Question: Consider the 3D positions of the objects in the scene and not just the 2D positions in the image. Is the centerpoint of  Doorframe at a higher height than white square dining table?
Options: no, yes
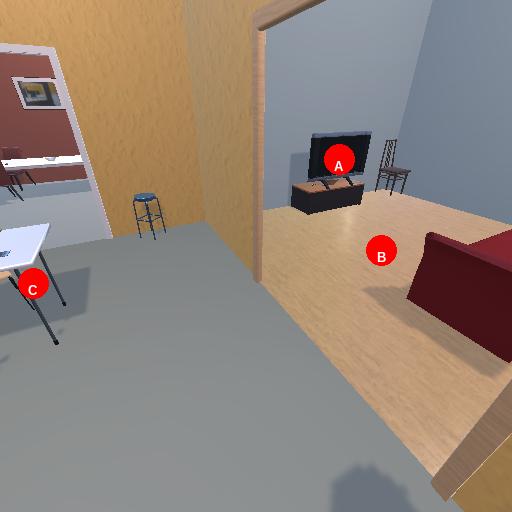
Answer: no